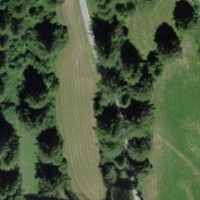
EUNIS habitat code: 43
Species observed at this site:
Polygonia c-album
Prunus padus